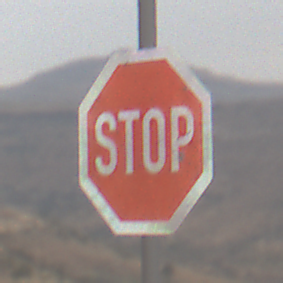
Verkehrszeichen: Stop
Umgebung: Outdoor, Nature
Tageszeit: MorningAfternoon
Wetter: Overcast
Licht: Natural
Jahreszeit: NotSpecified
Kontrast: LowContrast